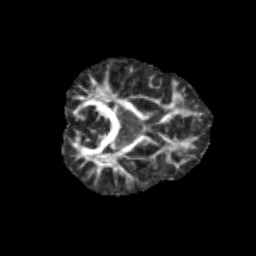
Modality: FA
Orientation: axial
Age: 10
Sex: male
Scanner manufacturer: siemens
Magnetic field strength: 3 T
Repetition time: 3.8 s
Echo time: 0.07 s